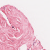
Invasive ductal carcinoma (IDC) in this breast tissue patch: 0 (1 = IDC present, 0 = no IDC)